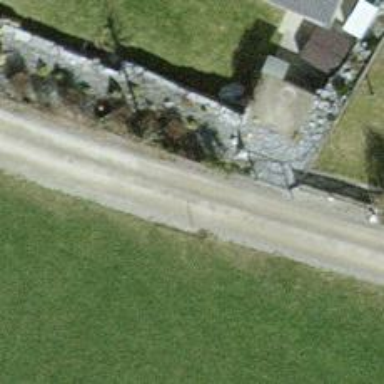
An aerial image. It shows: Track road with grade1 pebblestone surface.